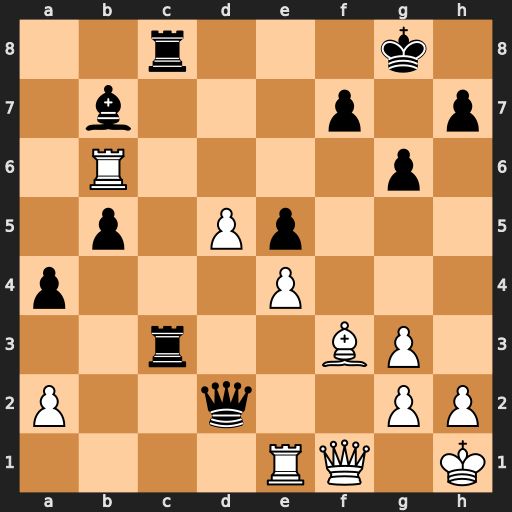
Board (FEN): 2r3k1/1b3p1p/1R4p1/1p1Pp3/p3P3/2r2BP1/P2q2PP/4RQ1K
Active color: w
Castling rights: -
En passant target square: -
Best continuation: Rxb7 Rc1 Bd1